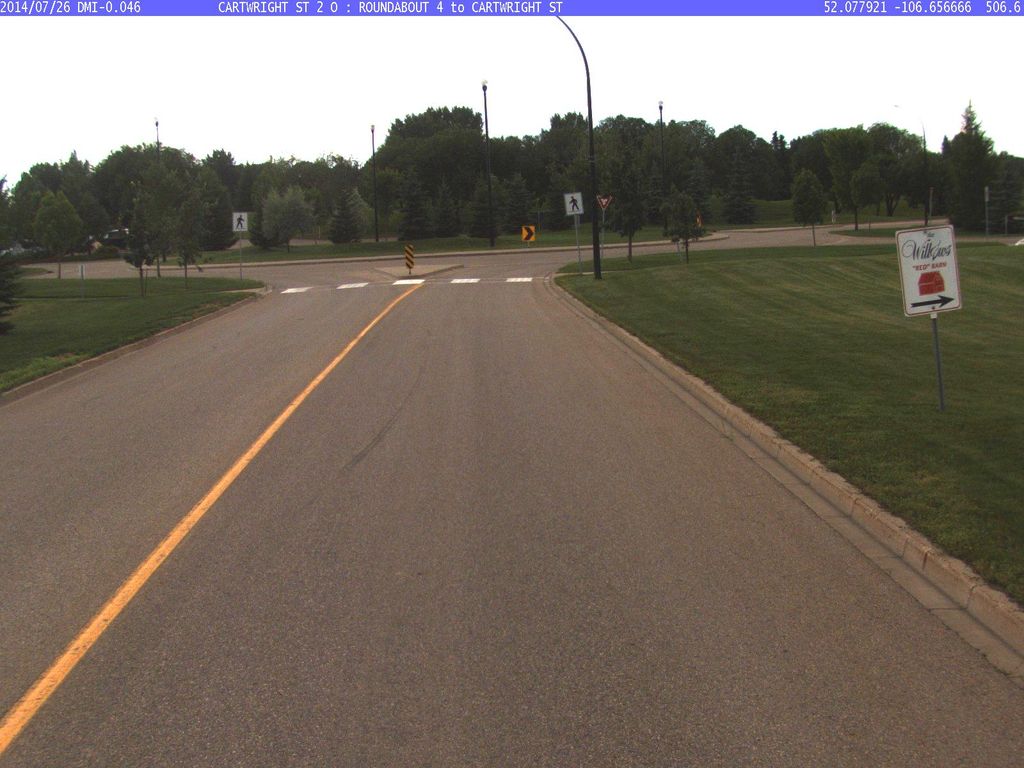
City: saskatoon